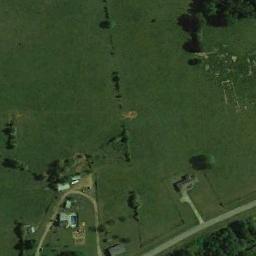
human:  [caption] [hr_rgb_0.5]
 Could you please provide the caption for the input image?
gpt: There are several yellow lines on the grass .

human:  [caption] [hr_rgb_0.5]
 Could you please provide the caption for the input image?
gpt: This meadow has dense grasses, Some trees and houses and some roads go through the meadow .

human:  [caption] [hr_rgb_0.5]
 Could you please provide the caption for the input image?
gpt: There are many trees on the meadow .

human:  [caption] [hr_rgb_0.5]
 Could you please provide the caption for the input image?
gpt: There are many green trees and several buildings and several roads on the green grass .

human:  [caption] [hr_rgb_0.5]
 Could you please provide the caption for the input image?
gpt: There are some trees and buildings on the green meadow .